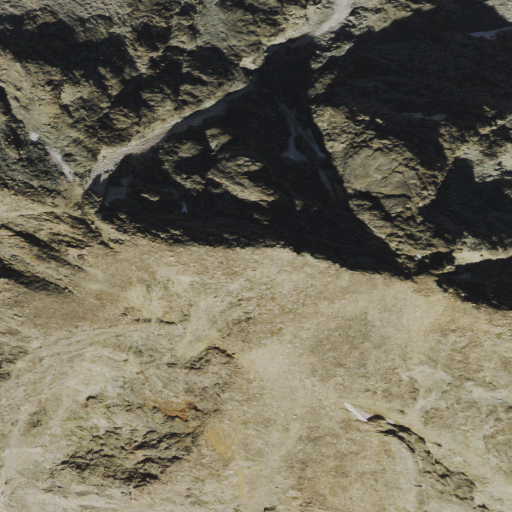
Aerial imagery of mountain in Wyoming named Mount Solitude containing grassland and barren land